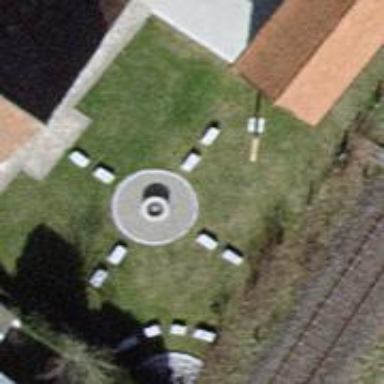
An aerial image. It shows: Wayside cross with historic significance.